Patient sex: F
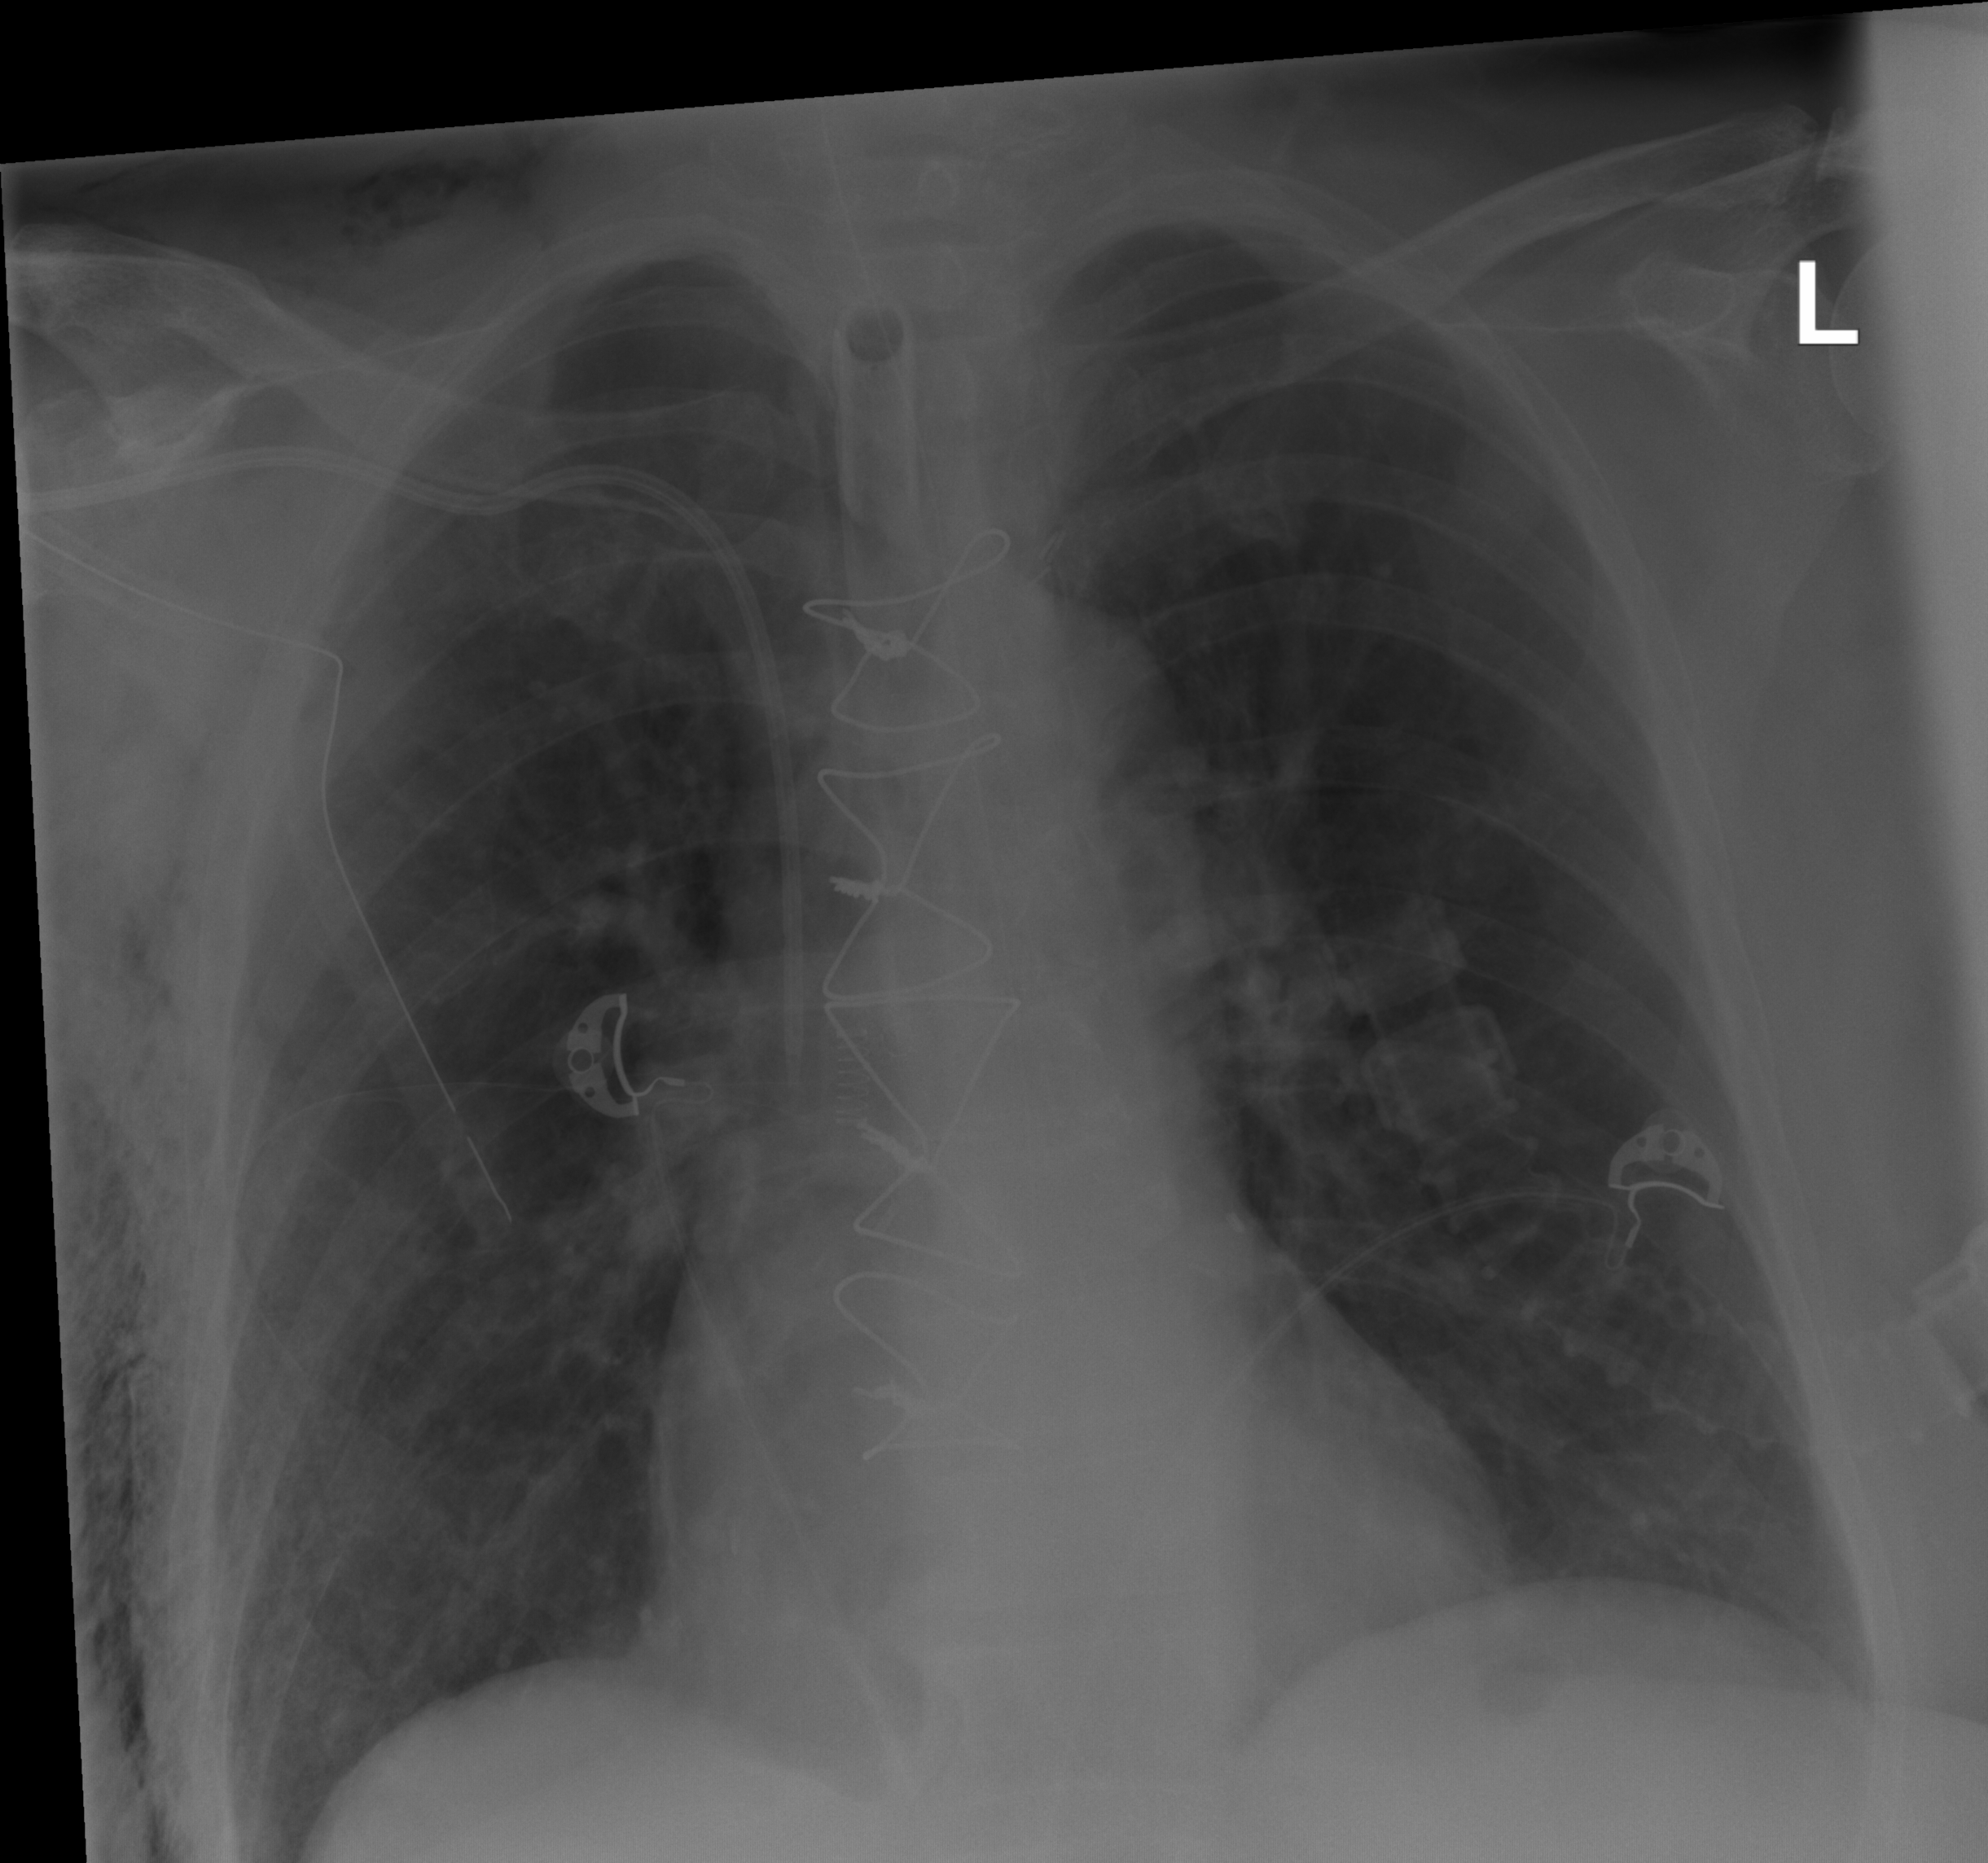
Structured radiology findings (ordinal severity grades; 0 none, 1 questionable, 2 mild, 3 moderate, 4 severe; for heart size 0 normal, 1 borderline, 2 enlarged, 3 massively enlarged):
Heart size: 0
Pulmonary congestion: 0
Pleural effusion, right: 0
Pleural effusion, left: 0
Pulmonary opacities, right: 0
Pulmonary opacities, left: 0
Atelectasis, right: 2
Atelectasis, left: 0